Here is the raw acceleration-versus-time signal recorded on a bearing housing. Based on the visible evidence, which condition applies: normal, inner_race, outer_race, ball?
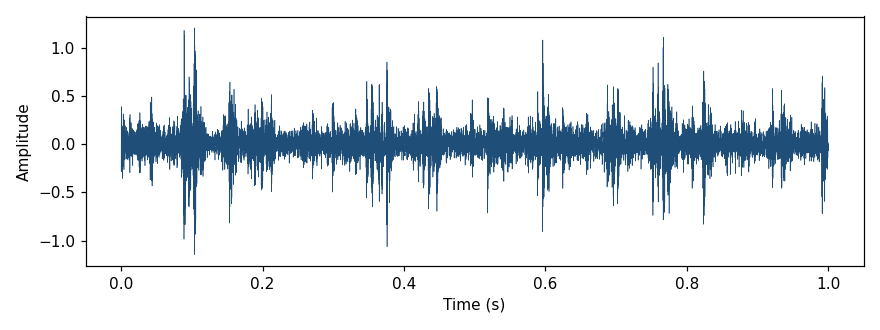
Answer: ball